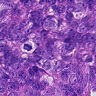
Metastatic tissue present: yes